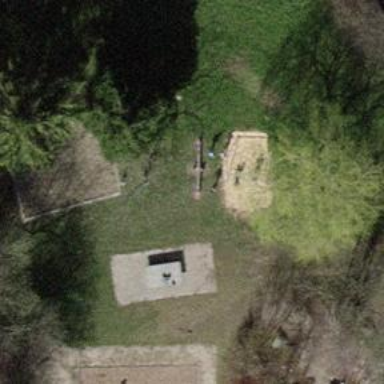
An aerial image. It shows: Playground area for leisure activities on the land.